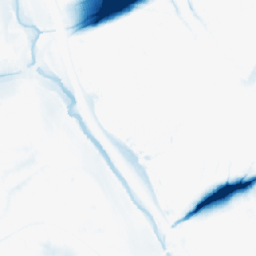
Category: morphological
Decomposition family: morphological_ellipse
Decomposition parameters: operation: closing
width: 50
height: 30
Upsampling method: area
Upsampling parameters: scale: 4
Upsampling scale: 4